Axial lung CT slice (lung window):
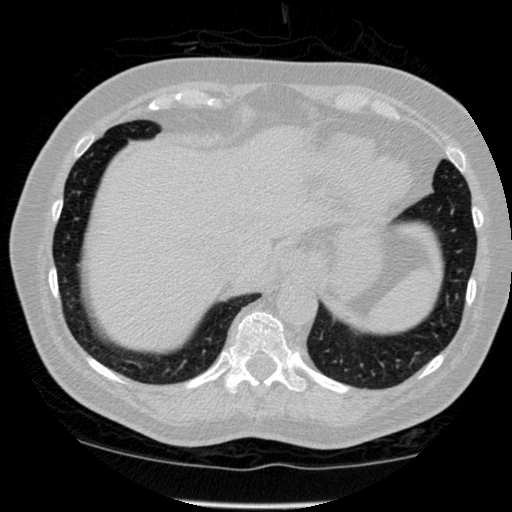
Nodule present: no